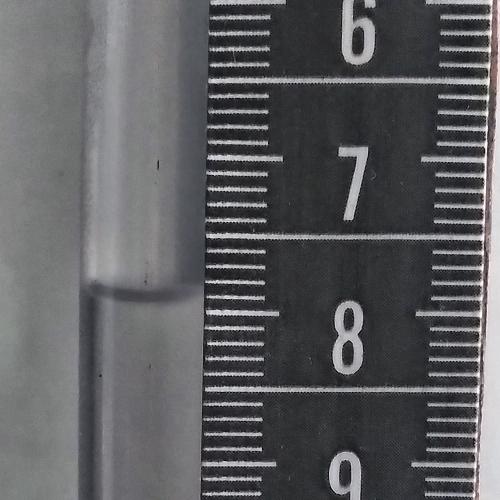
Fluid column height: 7.9 cm